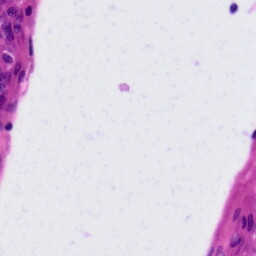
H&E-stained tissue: Tonsil